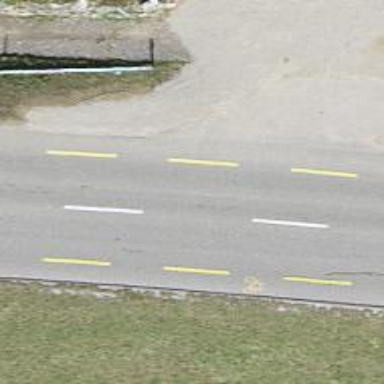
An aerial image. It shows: Secondary road with dedicated lane for cyclists.